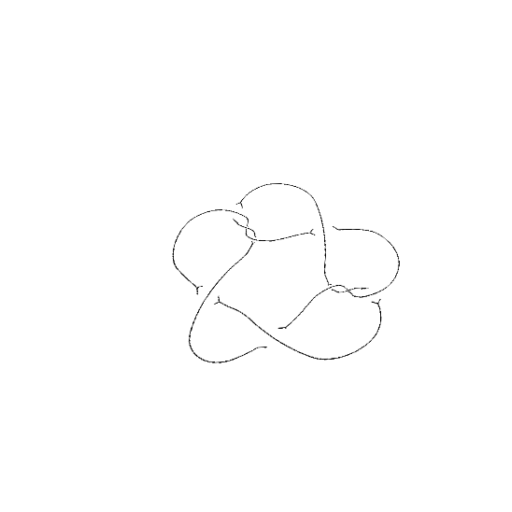
Crossing number: 9